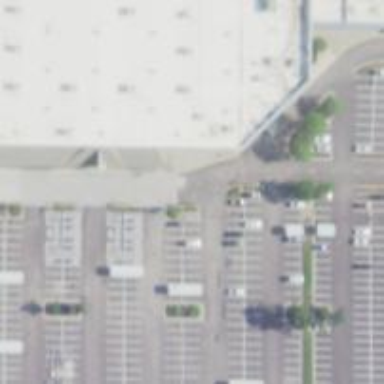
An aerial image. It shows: Parking space.